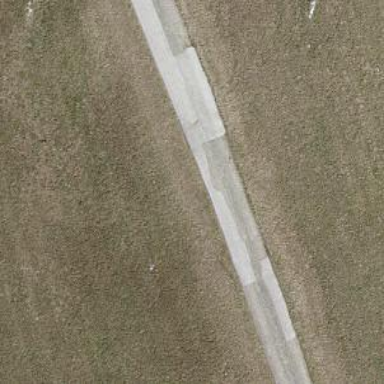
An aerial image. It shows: Paved track with grade1 quality.